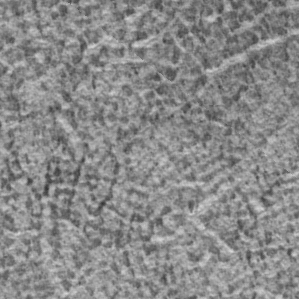
Label: frost